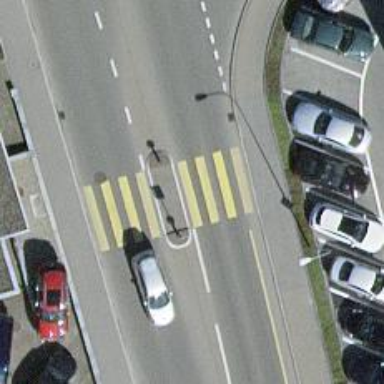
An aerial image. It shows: Uncontrolled zebra crossing with central island.